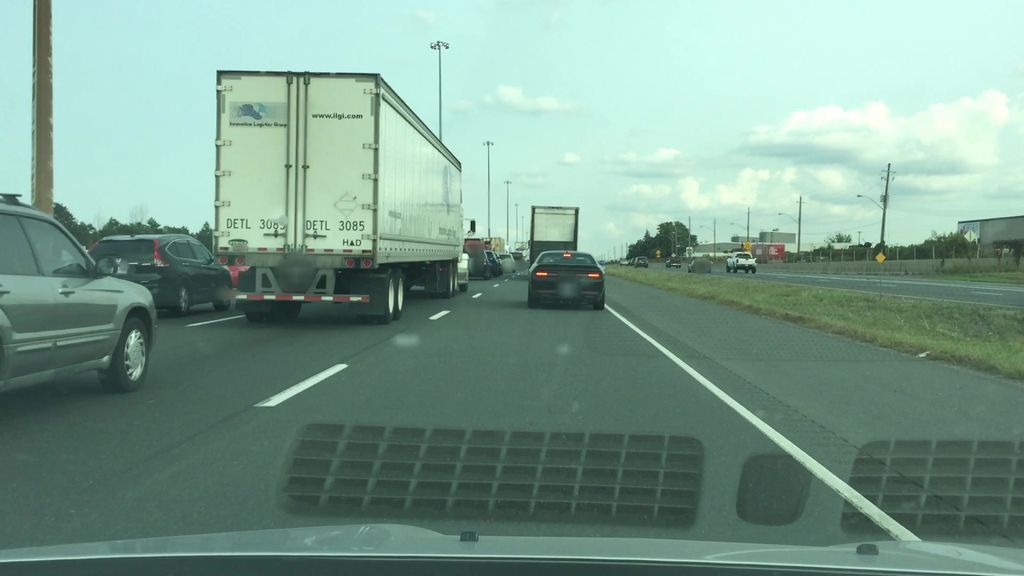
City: hamilton